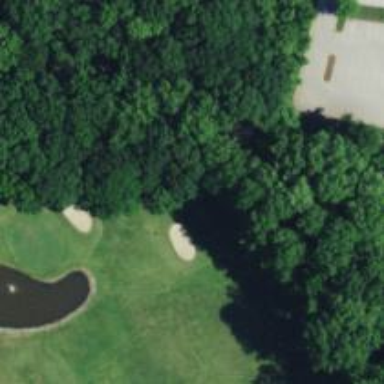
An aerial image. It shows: View of golf hole.